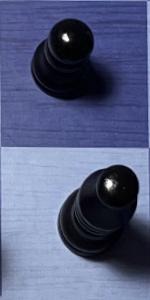
Label: Bishop_Black